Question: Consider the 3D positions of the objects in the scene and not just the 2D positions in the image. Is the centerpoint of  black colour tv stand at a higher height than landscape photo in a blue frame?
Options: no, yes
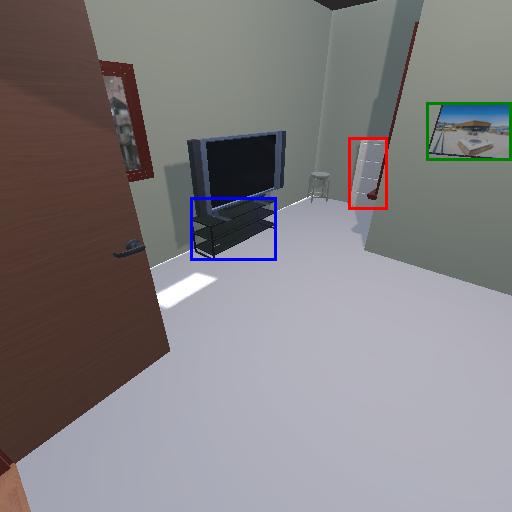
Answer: no